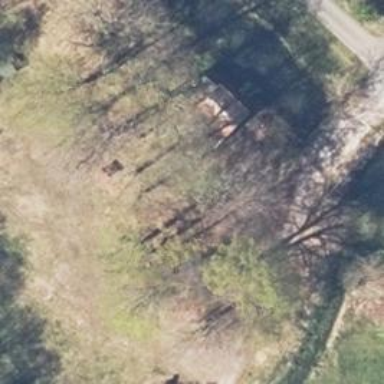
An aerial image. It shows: Weather shelter used as amenity.